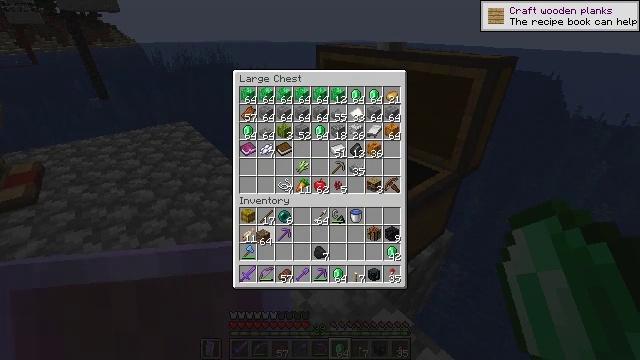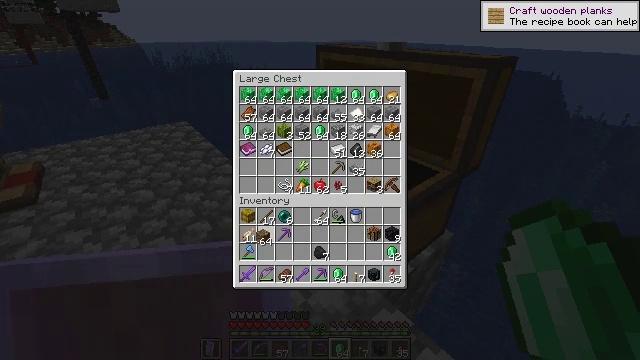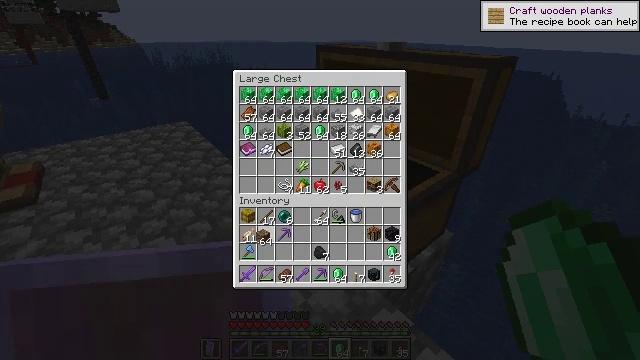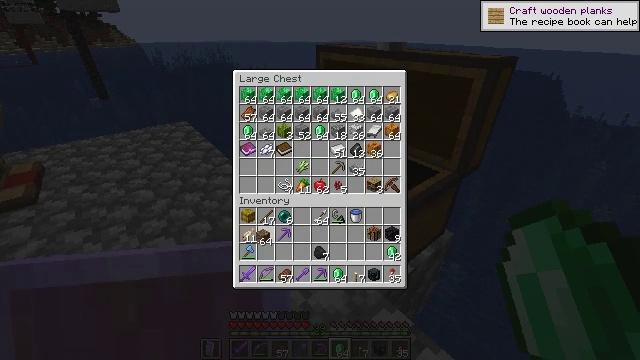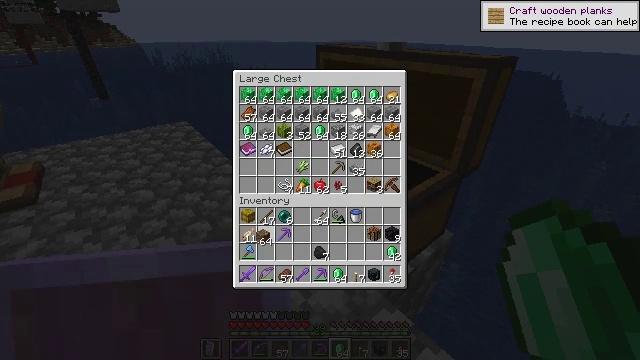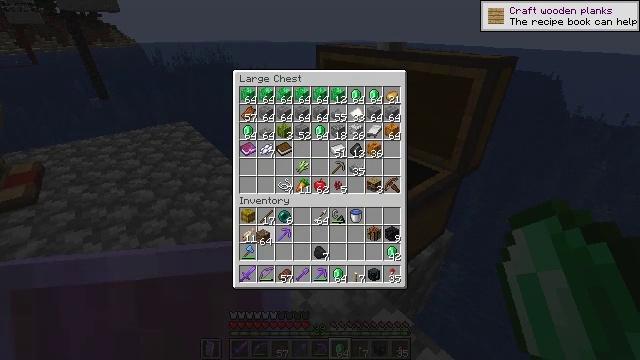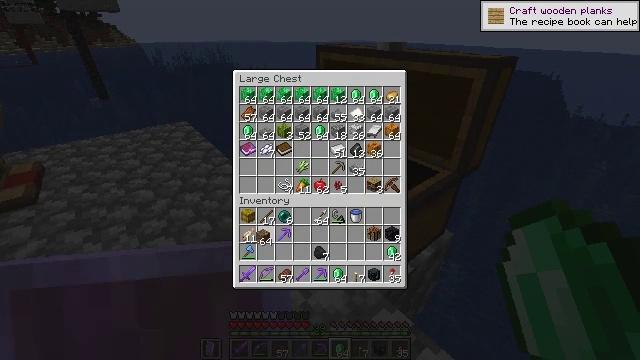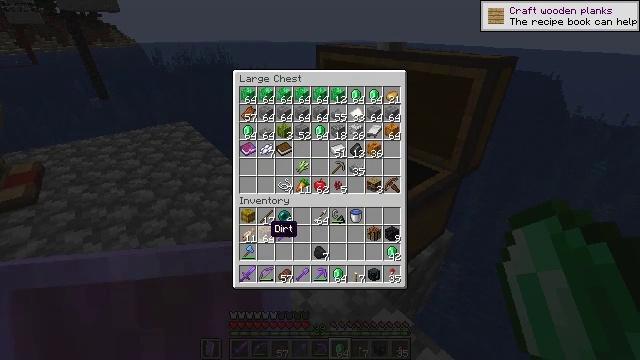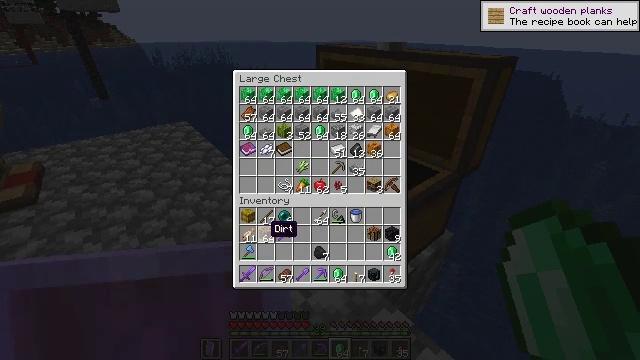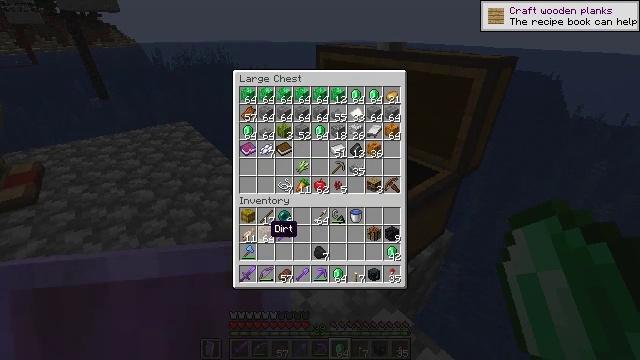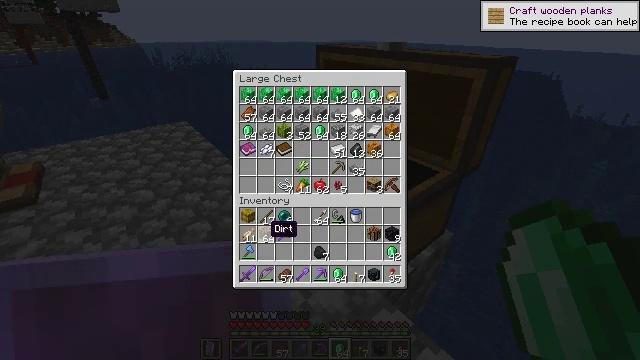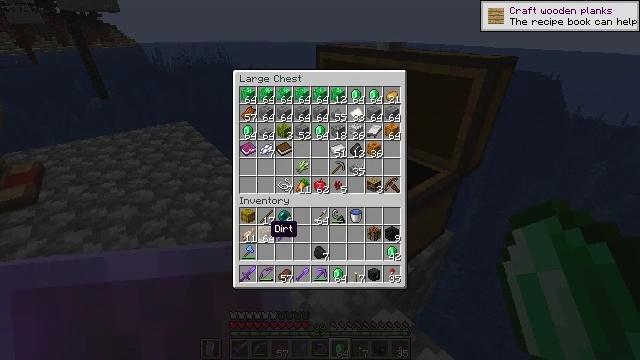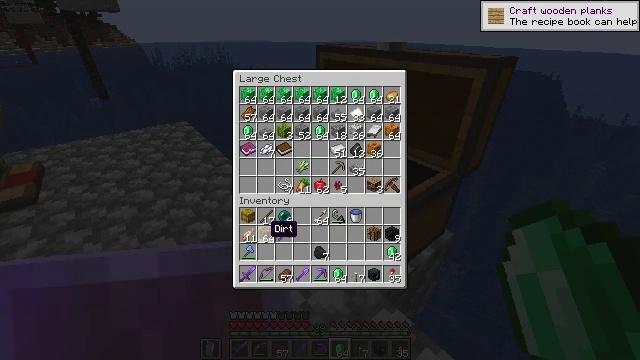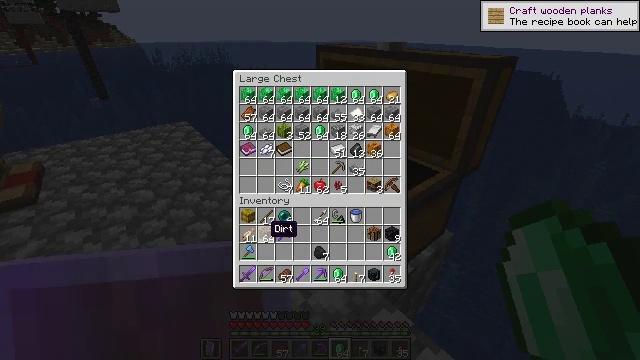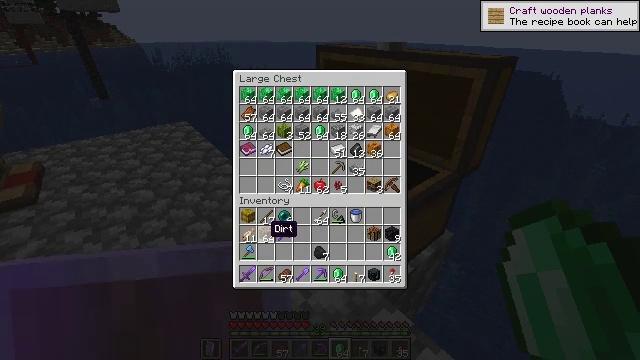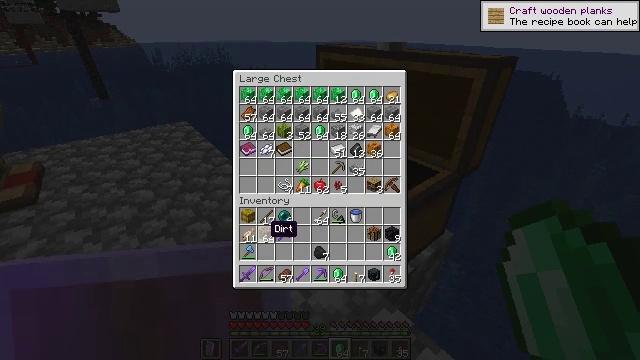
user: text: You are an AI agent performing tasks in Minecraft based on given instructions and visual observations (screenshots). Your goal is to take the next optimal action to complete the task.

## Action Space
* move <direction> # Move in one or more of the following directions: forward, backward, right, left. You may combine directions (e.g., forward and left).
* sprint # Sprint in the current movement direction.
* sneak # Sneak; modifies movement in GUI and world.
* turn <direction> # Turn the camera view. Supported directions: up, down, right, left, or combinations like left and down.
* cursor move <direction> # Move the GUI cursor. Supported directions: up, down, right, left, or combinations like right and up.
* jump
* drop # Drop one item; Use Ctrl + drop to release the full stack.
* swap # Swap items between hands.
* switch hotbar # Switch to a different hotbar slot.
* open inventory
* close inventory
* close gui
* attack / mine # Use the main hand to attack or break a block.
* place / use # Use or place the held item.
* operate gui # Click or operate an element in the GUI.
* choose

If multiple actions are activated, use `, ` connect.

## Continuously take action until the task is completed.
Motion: motion action
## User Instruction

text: Make glass by using sand in a furnace.
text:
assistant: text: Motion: no_op
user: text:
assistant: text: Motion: no_op
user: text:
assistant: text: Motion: no_op
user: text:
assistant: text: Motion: attack / mine
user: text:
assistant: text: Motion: attack / mine
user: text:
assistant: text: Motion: attack / mine
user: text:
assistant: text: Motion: no_op
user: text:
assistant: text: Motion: no_op
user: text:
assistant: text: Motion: no_op
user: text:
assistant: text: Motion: no_op
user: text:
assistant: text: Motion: no_op
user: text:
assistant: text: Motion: no_op
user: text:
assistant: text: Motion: no_op
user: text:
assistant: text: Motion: no_op
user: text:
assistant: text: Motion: no_op
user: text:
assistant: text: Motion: no_op
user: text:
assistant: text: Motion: no_op
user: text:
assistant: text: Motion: no_op
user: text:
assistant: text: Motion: no_op
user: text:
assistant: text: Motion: no_op
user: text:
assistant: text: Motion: no_op
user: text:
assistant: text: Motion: no_op
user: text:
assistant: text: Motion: no_op
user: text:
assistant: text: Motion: turn left
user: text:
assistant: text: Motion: turn left and up
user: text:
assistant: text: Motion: turn left and up
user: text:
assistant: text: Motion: turn left and up
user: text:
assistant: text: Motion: turn left and up
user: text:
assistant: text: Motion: no_op
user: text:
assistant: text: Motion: no_op